Aerial crown-view tile of a tropical tree (Barro Colorado Island, Panama), acquired 20250818:
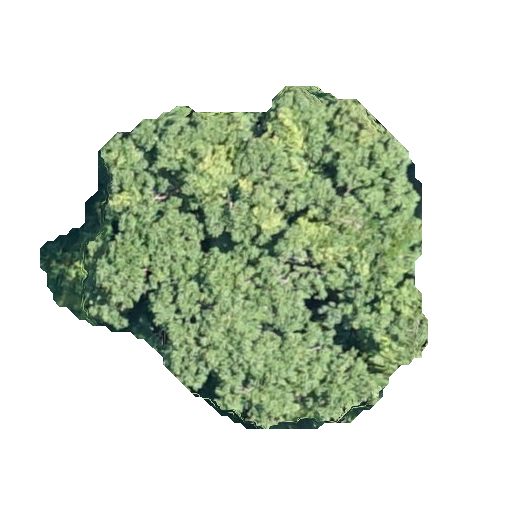
Species: Astronium graveolens
GBIF accepted scientific name: Astronium graveolens
Crown area: 134.015 m²